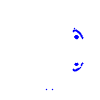
Particle: kaon